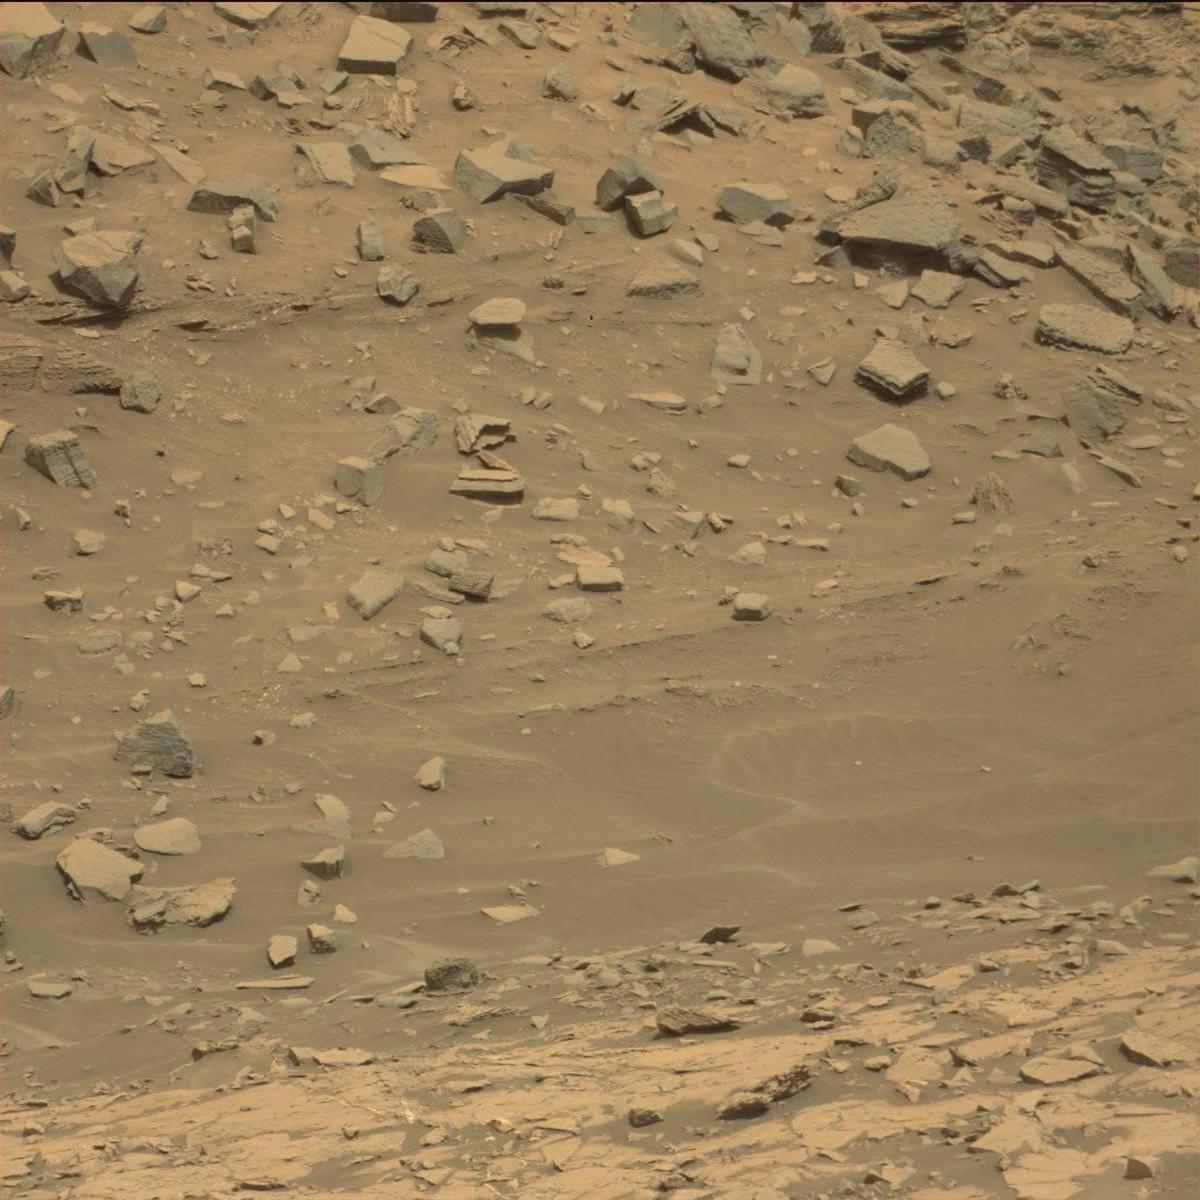
Terrain classes present: Bedrock, Rock, Sand / Soil